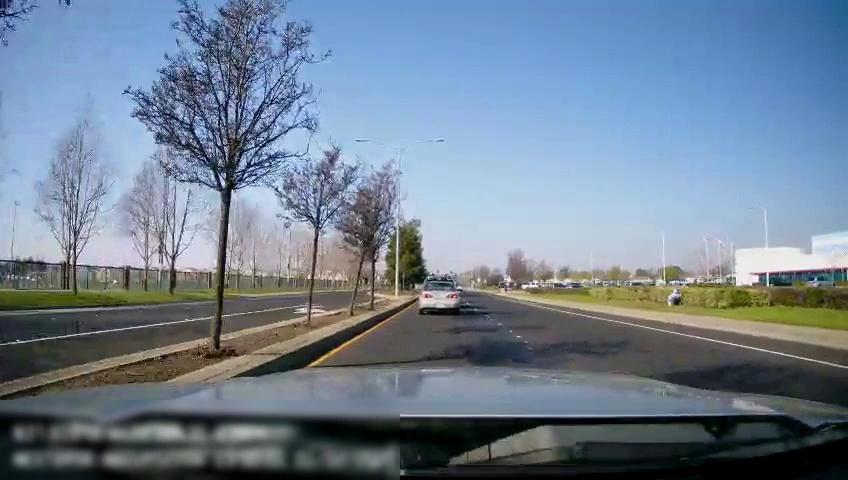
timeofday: Day
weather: Sunny
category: Drivable Space
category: Drivable Space
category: Vehicles | Truck
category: Vehicles | SUV
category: Vehicles | Car
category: Lanes | Current Lane
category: Lanes | Current Lane
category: Lanes | Alternate Lane
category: Lanes | Opposite Lane